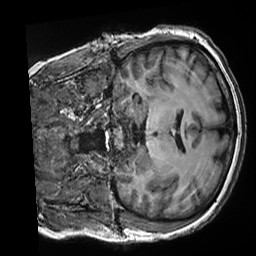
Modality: T1w
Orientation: coronal
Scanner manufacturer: siemens
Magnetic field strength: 3 T
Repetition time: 2.5 s
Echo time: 0.00299 s